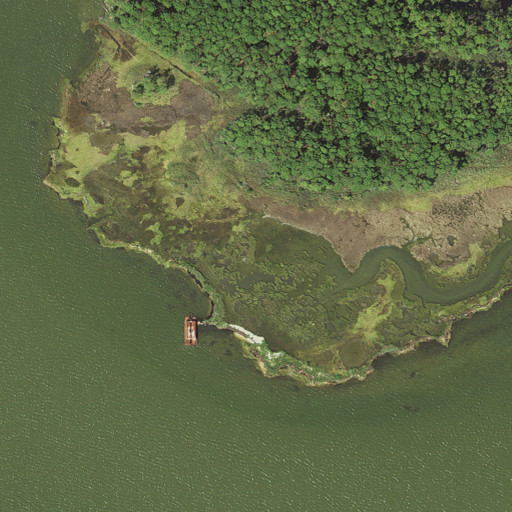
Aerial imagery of cape in Maryland named Charity Point containing open water, herbaceous wetlands, and woody wetlands